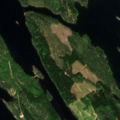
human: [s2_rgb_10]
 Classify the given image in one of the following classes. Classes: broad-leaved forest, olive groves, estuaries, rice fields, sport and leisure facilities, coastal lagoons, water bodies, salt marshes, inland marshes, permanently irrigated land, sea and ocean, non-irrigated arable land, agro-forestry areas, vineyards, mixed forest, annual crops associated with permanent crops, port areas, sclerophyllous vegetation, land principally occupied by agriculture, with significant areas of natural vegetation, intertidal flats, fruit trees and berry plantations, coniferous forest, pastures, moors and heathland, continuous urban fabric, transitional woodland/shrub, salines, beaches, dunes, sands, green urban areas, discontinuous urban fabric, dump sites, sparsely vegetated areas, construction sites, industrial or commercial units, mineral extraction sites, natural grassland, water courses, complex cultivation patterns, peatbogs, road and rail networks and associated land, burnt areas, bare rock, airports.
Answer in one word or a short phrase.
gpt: coniferous forest, mixed forest, water bodies